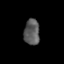
Tissue: prostate
Cell type: T cells
Senescence score: 0.3604
Nuclear area (px): 397
Mean DAPI intensity: 89.64